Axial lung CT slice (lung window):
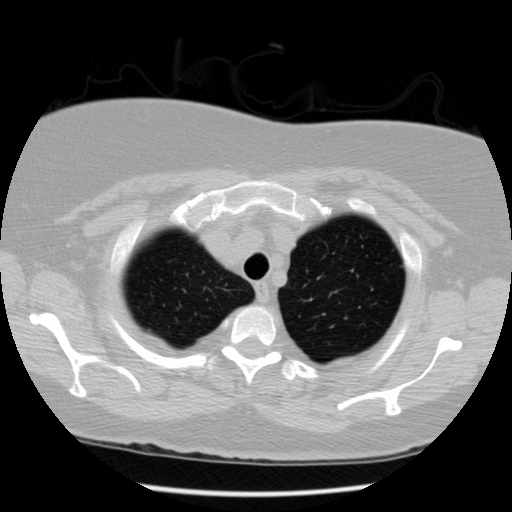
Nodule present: no